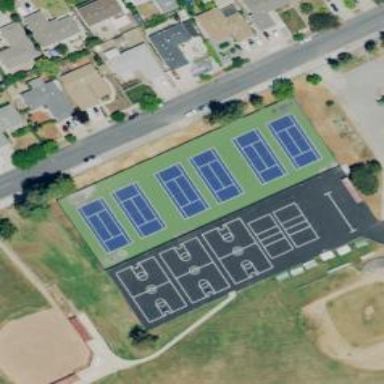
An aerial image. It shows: Tennis court in leisure pitch.